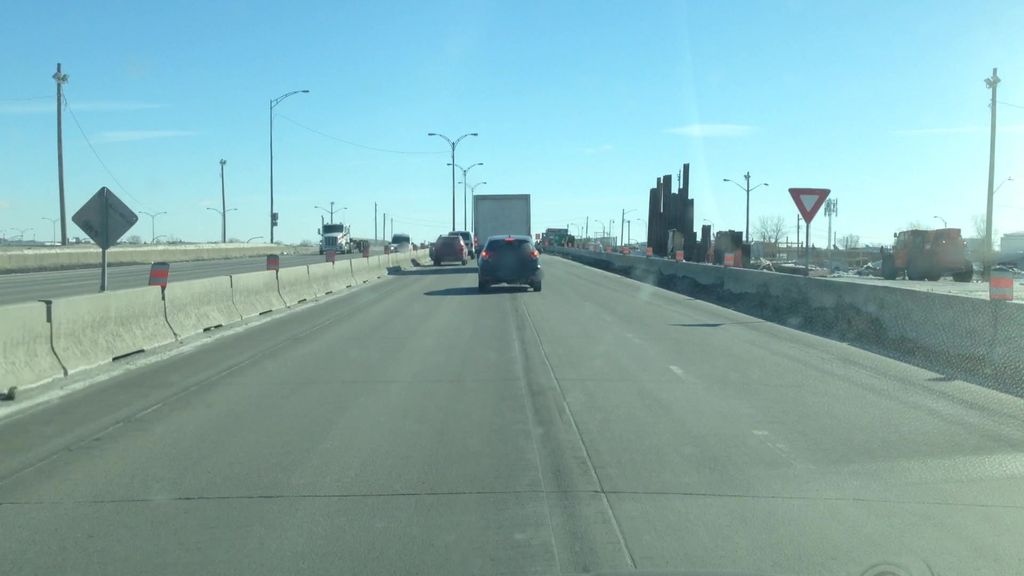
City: montreal